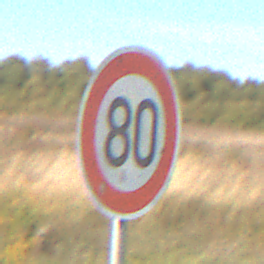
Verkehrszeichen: Geschwindigkeit80
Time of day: MorningAfternoon
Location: Outdoor (Nature)
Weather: Clear
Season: Autumn
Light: Natural